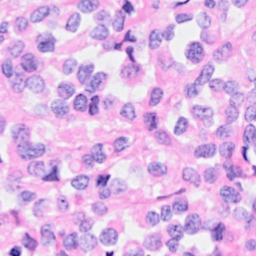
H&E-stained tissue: Breast